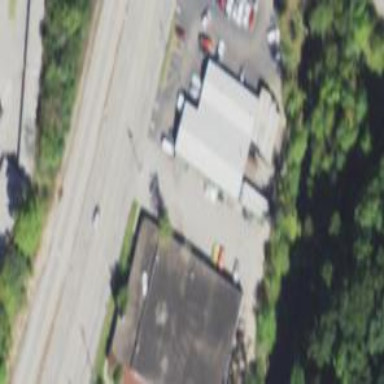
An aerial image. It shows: Commercial building.